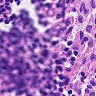
Metastatic tissue present: no